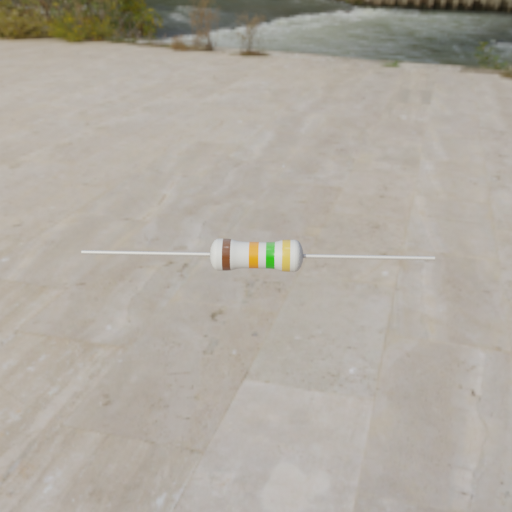
Resistor colour bands (in order): brown, orange, green, gold